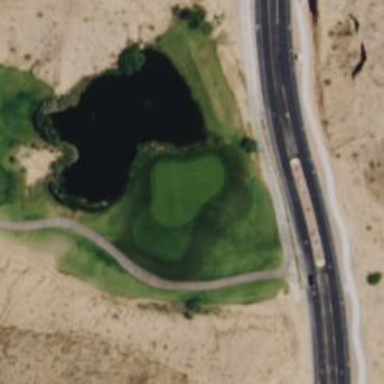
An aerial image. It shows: View of golf hole.